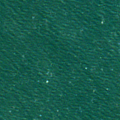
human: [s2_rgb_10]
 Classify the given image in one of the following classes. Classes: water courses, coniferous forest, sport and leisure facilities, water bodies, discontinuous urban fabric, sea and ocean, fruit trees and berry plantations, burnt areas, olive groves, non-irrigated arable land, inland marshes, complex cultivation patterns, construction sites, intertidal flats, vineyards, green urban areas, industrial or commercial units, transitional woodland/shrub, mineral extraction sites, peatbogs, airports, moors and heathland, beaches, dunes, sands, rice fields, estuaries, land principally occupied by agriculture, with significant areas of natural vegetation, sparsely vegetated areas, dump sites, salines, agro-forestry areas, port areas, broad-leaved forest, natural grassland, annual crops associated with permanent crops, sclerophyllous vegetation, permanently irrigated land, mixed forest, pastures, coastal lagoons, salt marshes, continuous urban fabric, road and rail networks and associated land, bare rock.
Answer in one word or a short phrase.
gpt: sea and ocean